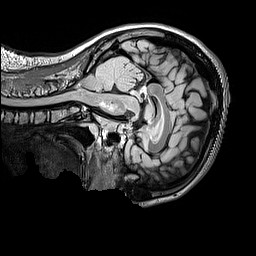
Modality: FLAIR
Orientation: sagittal
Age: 13
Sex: female
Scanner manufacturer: siemens
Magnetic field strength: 3 T
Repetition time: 5 s
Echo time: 0.388 s